Interaction volume radius: 10 \u00c5
Interaction volume height: 15 \u00c5
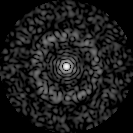
Disorder parameter: 0.8384